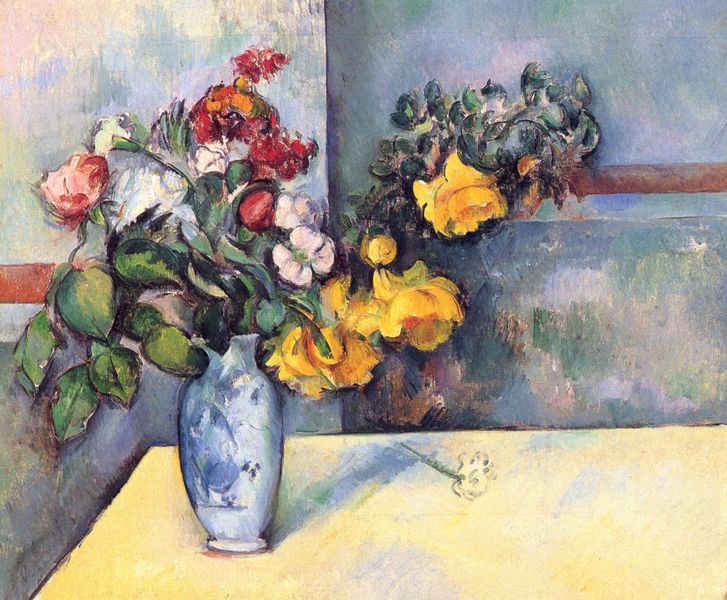
Titel: Stilleben, Blumen in einer Vase
Künstler: Paul Cézanne
Institution: Privatsammlung
Schlagwörter: blau, blätter, fuß, gemälde, laub, schatten, weiß, cezanne, gelb, grün, impressionismus, komposition, kubismus, äste, blume, blumen, braun, bunt, grau, hell, hintergrund, kreide, licht, orange, pastell, raum, schwarz, tisch, zimmer, blüte, blüten, rose, rosen, rot, wand, band, bild, signatur, tischdecke, öl, ast, zweige, pastos, sonne, innen, blatt, rosa, stilleben, stillleben, vase, hellblau, apfel, klar, sommer, liebe, ecke, zimmerecke, blumenvase, perspektive, moderne, flächen, mauer, violett, van gogh, bordüre, dunkelblau, jaune, vert, streifen, strauss, bauch, platte, umriss, blumenstrauss, blütenblätter, kante, pink, tischkante, nature morte, hell dunkel, teerosen, porzellan, linie, zweig, kontur, acryl, blanc, konturen, nelke, tischplatte, fries, kontraste, geometrisch, leben, knospe, gefleckt, tischecke, rouge, blumenstilleben, nelken, drinnen, kitsch, porzelan, fleurs, porcelaine, ombre, kanten, verdure, peinture, fleur, kirsche, bleu, winkel, tristesse, flecke, bande, matisse, bouquet, bläter, chinoiserie, porzellanvase, mur, impressionnisme, ligne, kirschblüte, table, feuilles, tiges, tapisserie, schattenb, angle, feuille, rosenstrauss, degas, bildaufbau, rayure, vanitas, blaue wand, wandecke, coin, fanées, farbband, multicolore, roses, hintergrund blau, 1900, vase blumen, oeillet, papier peint, rosenb, rosen tisch, roter streifen, bluma auf tisch, #holland, xixe siècle, végétaux, post-impressionnisme, nblumen, flore, salle à manger, oeillets